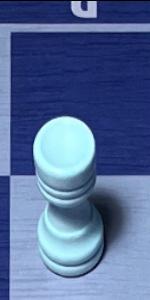
Label: Rook_White